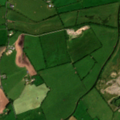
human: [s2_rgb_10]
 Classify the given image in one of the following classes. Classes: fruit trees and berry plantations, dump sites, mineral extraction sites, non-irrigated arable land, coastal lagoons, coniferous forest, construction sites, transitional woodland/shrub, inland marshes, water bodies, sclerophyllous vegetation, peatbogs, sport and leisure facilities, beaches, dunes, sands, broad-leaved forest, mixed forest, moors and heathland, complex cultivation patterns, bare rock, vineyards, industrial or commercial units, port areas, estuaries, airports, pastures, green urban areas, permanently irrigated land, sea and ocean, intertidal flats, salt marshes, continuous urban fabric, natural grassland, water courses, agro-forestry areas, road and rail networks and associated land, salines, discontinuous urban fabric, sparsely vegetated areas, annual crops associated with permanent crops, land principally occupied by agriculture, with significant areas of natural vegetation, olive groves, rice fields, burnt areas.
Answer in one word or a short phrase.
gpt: mineral extraction sites, non-irrigated arable land, pastures